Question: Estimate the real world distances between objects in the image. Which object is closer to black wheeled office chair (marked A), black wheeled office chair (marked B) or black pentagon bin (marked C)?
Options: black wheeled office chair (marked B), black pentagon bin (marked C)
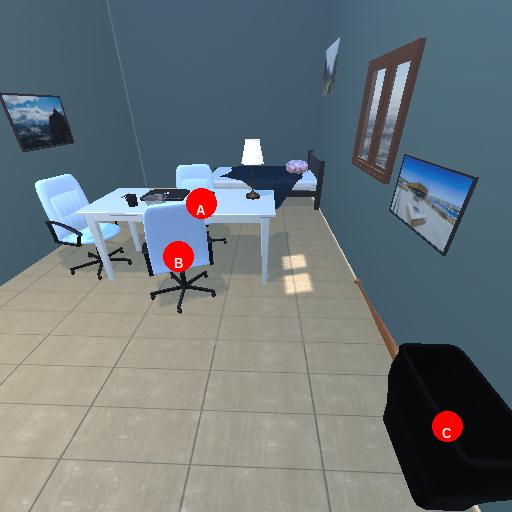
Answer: black wheeled office chair (marked B)